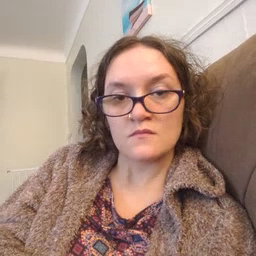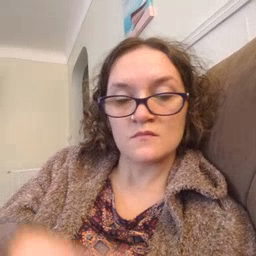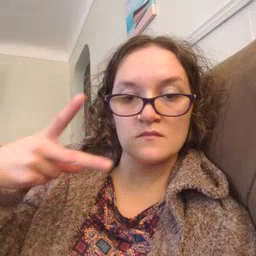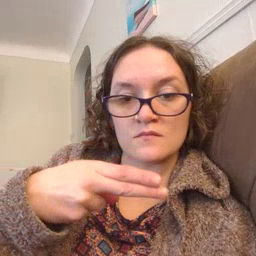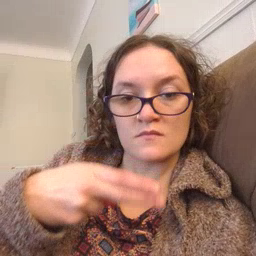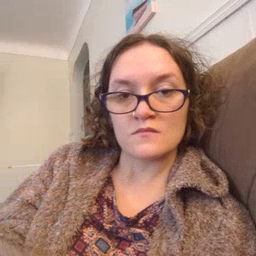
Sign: cut